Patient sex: F
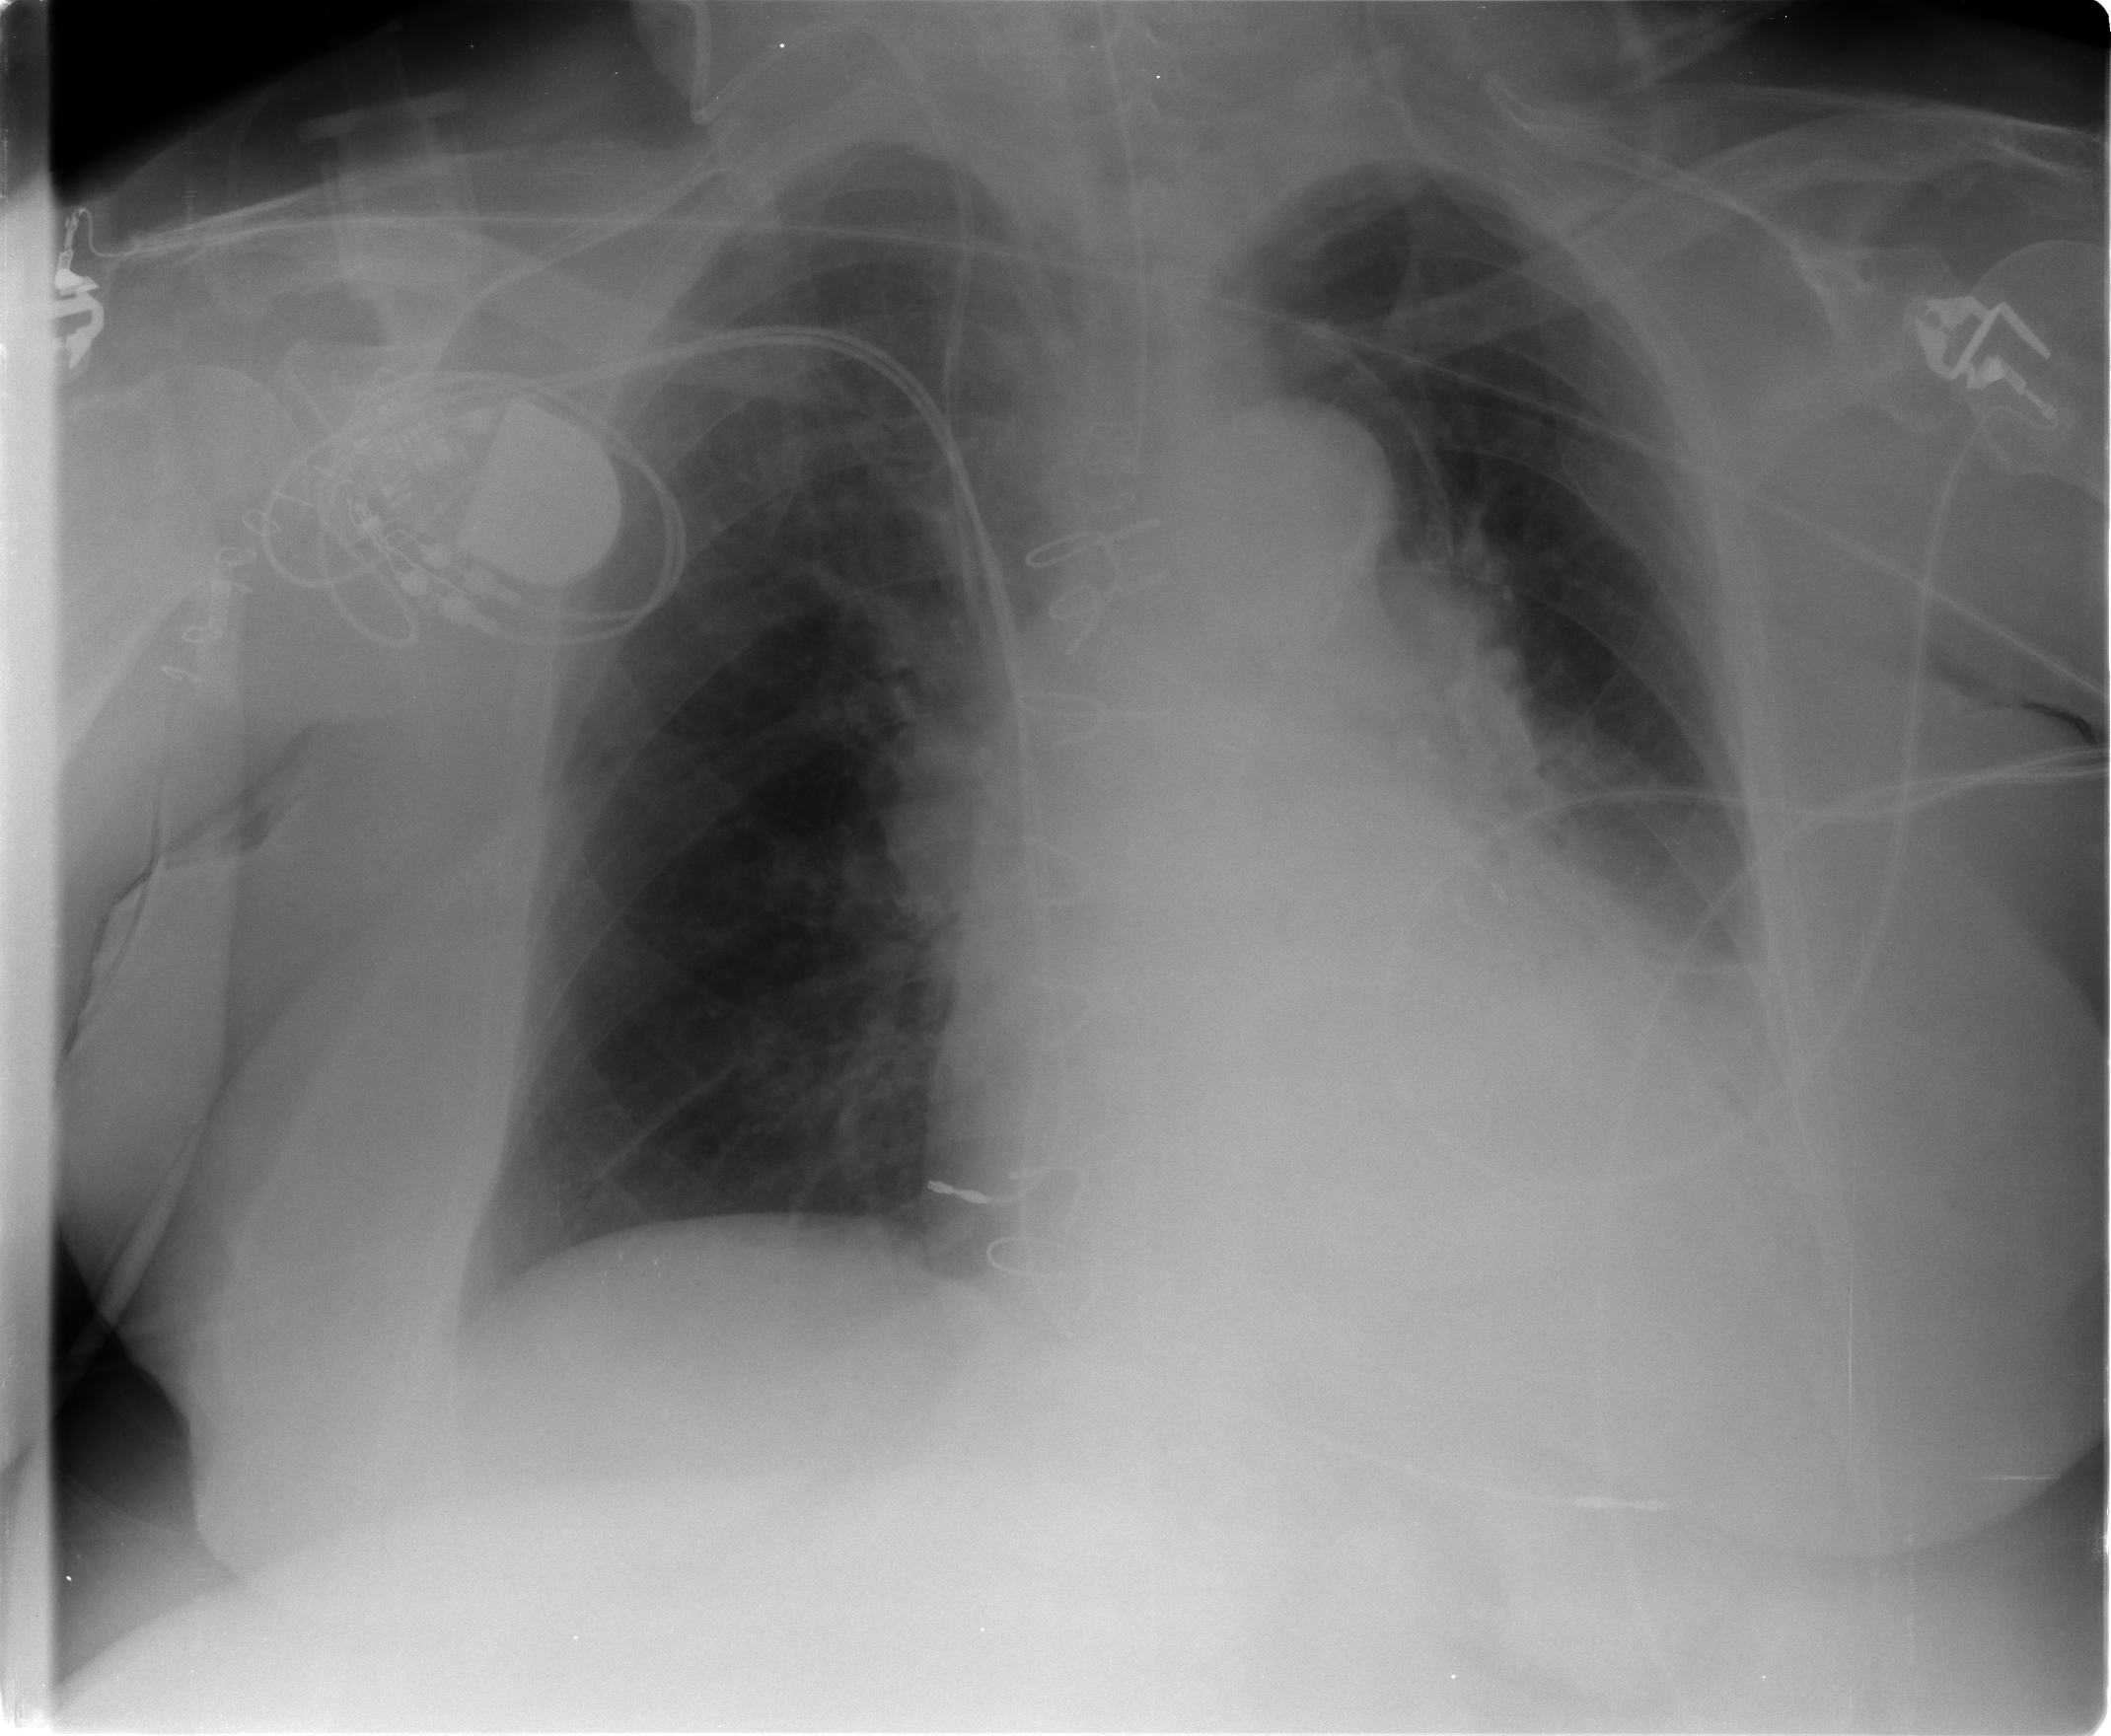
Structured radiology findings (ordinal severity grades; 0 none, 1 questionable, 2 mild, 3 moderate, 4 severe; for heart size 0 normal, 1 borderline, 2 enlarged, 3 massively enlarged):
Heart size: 2
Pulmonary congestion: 2
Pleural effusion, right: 2
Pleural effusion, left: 2
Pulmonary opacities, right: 0
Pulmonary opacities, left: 0
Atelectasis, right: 0
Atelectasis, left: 3